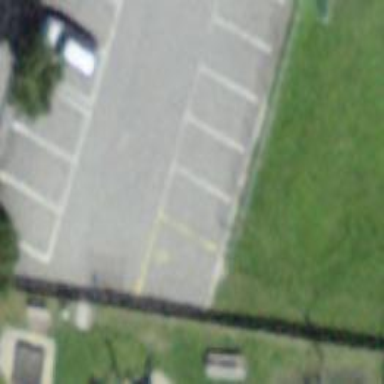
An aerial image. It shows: Asphalt parking aisle along service road.